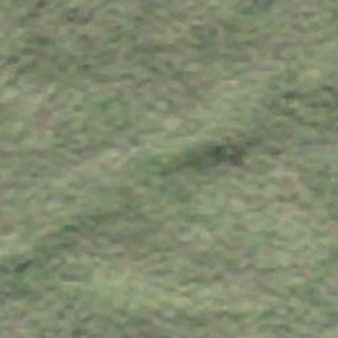
Label: other